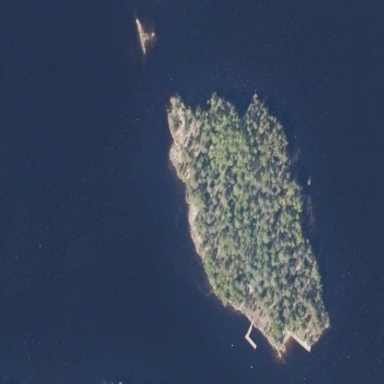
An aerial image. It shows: Islet.